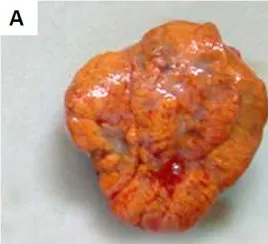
Benign ovarian steroid cell tumor, NOS. (A) Macroscopic appearance: Note the well-circumscribed, solid, yellow-brown tumor.
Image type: medical_photograph (other_medical_photograph)